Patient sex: M
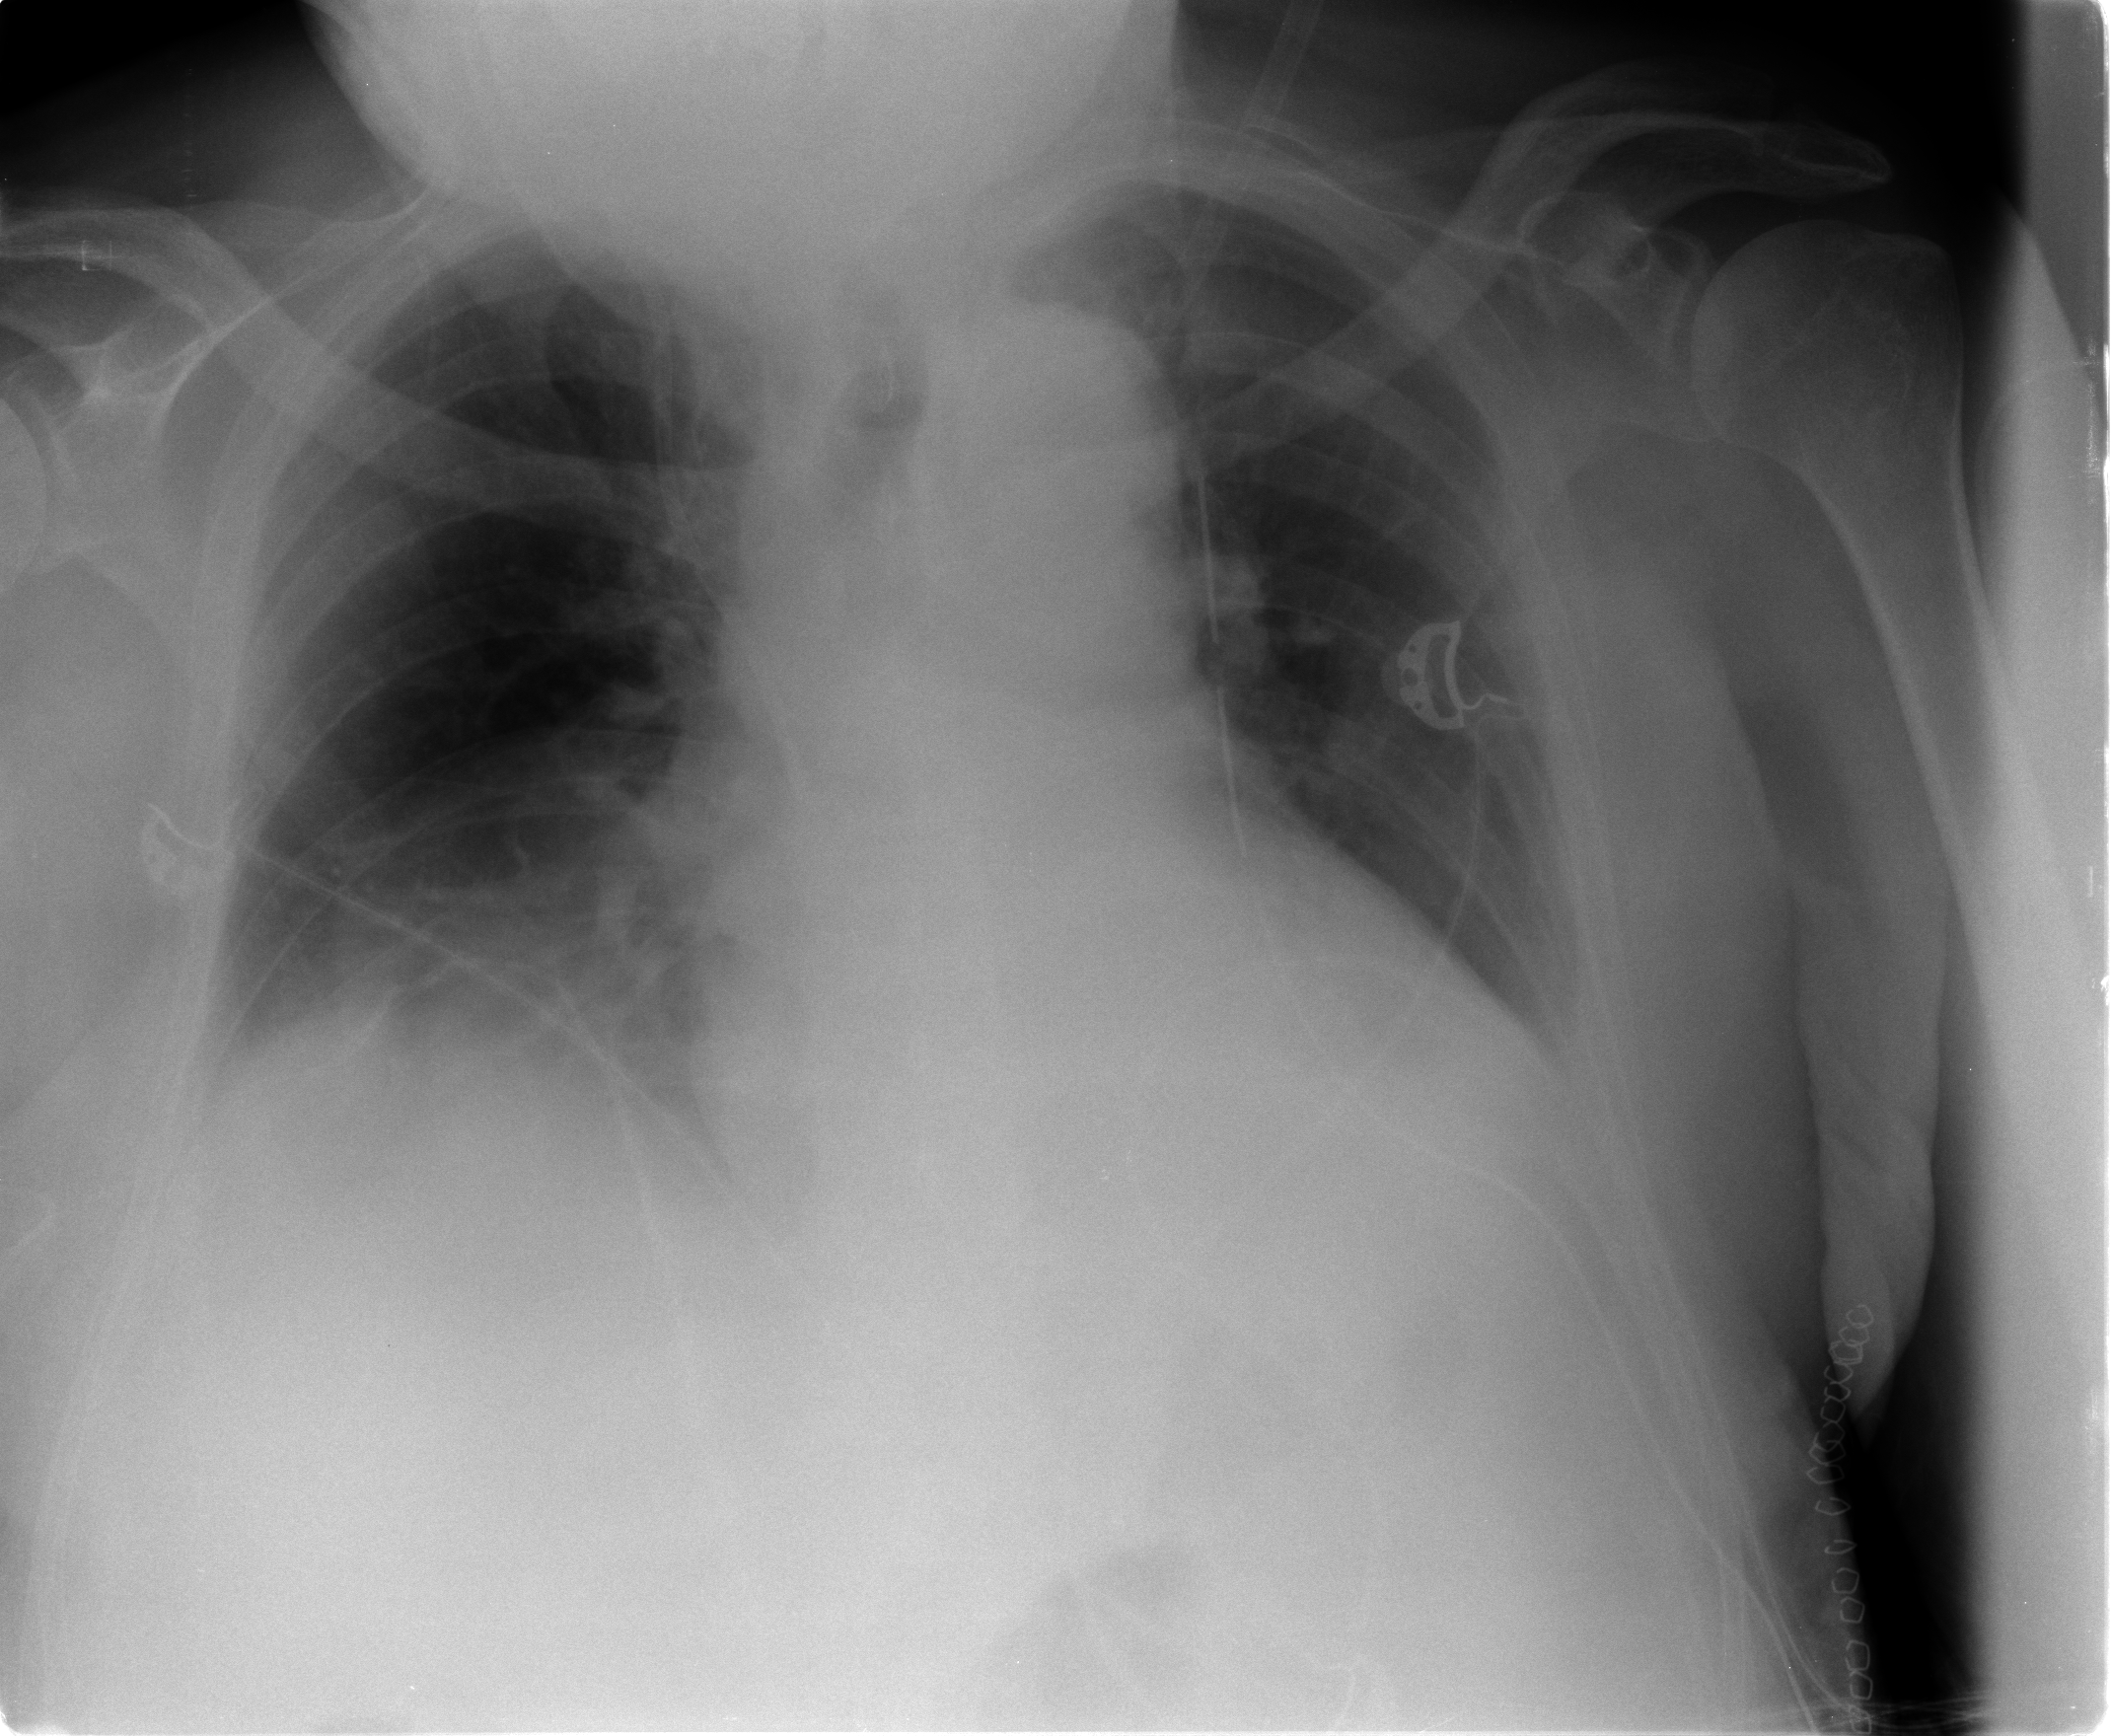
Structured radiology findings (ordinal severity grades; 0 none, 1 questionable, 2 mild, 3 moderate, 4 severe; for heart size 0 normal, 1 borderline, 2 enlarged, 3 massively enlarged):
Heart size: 1
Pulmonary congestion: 0
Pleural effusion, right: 2
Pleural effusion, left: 0
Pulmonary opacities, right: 0
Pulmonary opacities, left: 0
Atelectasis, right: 2
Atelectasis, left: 2